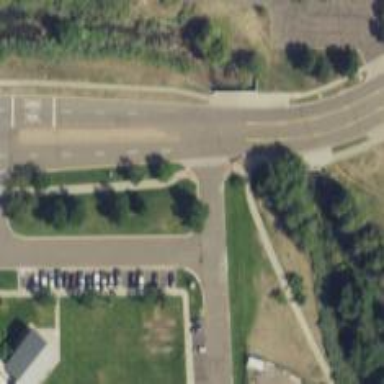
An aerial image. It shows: Unmarked asphalt crossing on cycleway road.